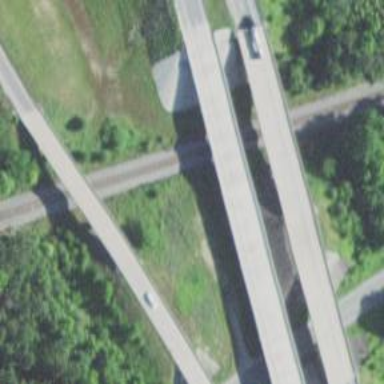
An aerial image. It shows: Man-made bridge.